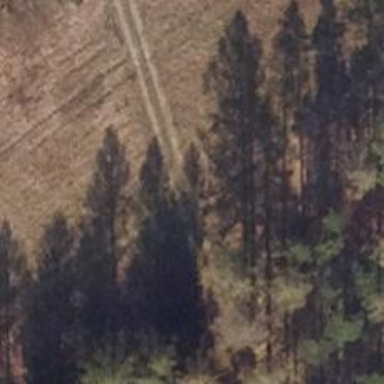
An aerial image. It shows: Compacted track road with grade3 tracktype.